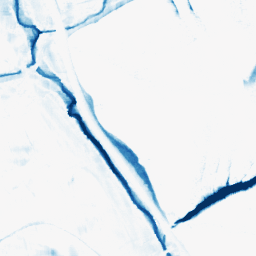
Category: morphological
Decomposition family: morphological_square
Decomposition parameters: operation: closing
size: 15
Upsampling method: bspline
Upsampling parameters: scale: 8
Upsampling scale: 8